Question: Is it possible to change the size of this combo?

Thank you!
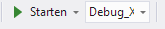
Answer: Yes it's possible.
> Click on "Standard Toolbar Option" -> "Add or Remove Buttons" ->
select "Customize"In opened new window under "Command" tab scroll down and highlight
"Solution Configuration" -> Click on "Modify Selection" and change the
width accordingly
Follow the below screen print in 'Visual Studio 2010'